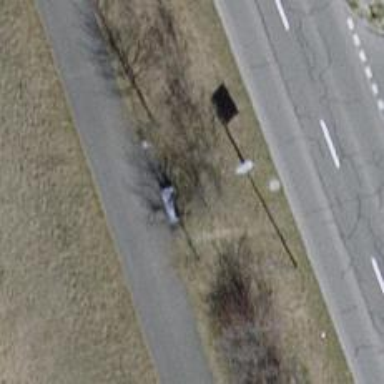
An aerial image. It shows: Bench for seating.